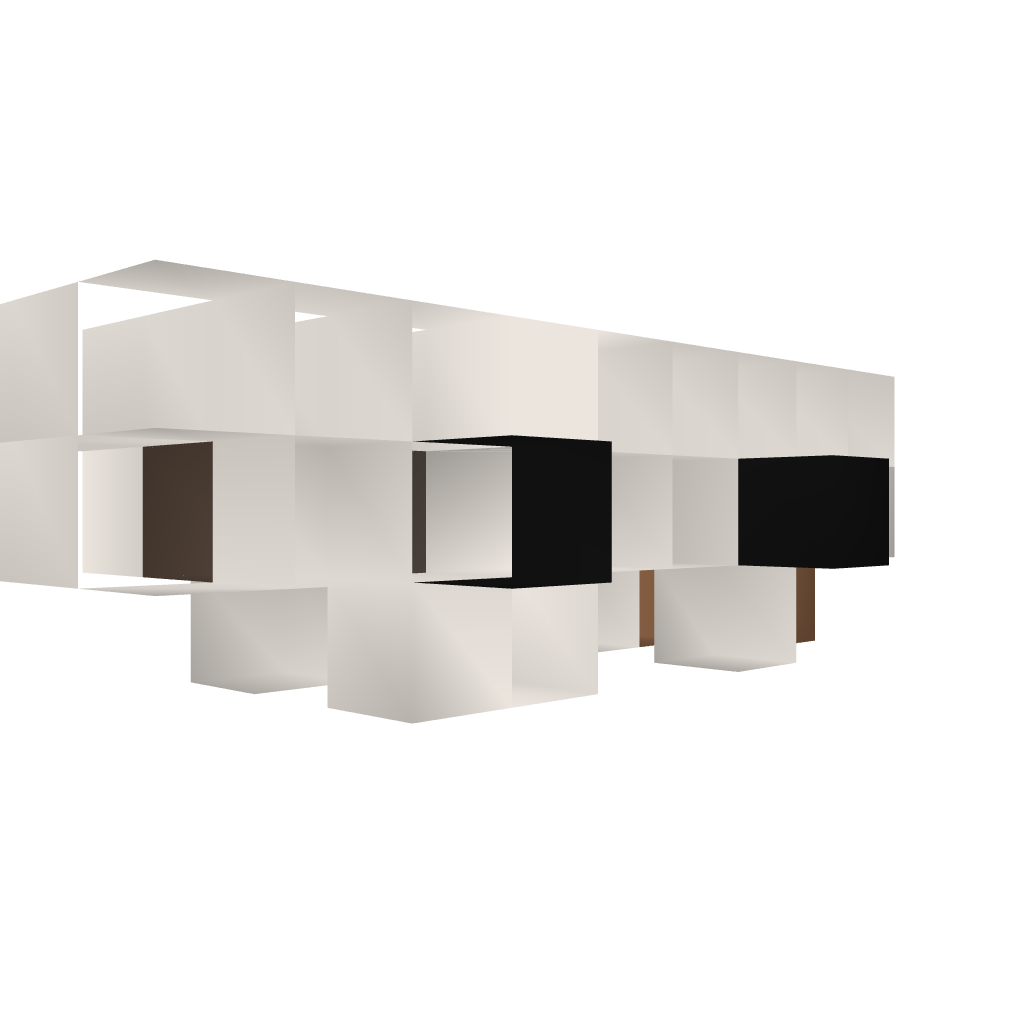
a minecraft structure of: A simple clock